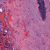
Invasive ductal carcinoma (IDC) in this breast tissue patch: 0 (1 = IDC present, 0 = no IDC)